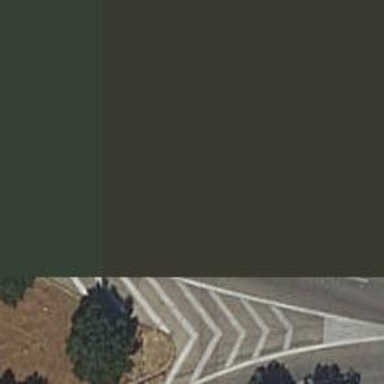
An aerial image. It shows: Uncontrolled zebra crossing on the road.